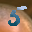
Label: 5